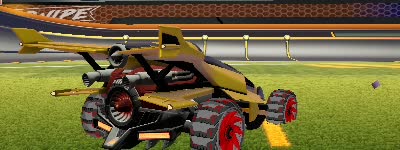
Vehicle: aftershock